Question: I have Chrome browser version 18. The following select box is disabled and the selected values in the box are not visible.

Code
'''
<select multiple="multiple" name="opDays" id="opDays" style="height: 120px; width:120px;" disabled="disabled">
<option value="1">Sunday</option>
<option value="2">Monday</option>
<option value="3">Tuesday</option>
<option value="4">Wednesday</option>
<option value="5">Thursday</option>
<option value="6">Friday</option>
<option value="7">Saturday</option>
</select>
'''
Is there any solution for this?
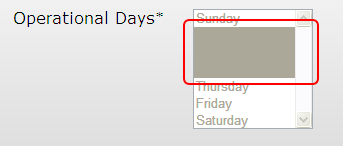
Answer: Judging by the colors in the picture, you have other styling besides the inline one. You should try inspecting the select element and check out the applied styles.
Updated code: <URL>
Try styling the 'option[selected]' selector like this:
'''
option[selected] { color: #fff;}
'''